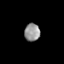
Tissue: skin
Cell type: T cells
Senescence score: 0.1529
Nuclear area (px): 270
Mean DAPI intensity: 148.819